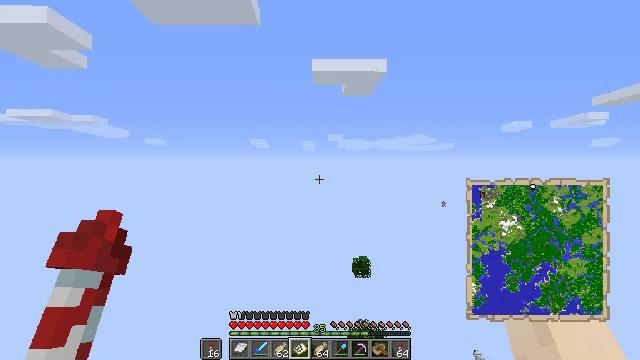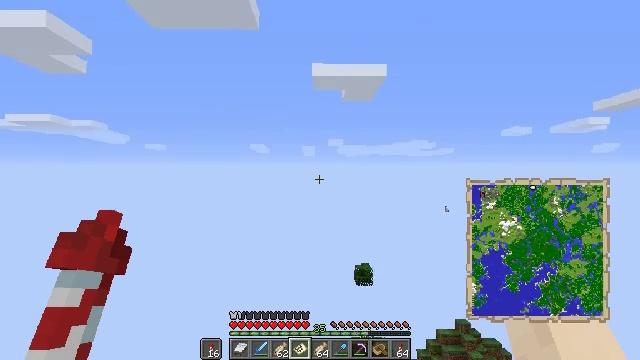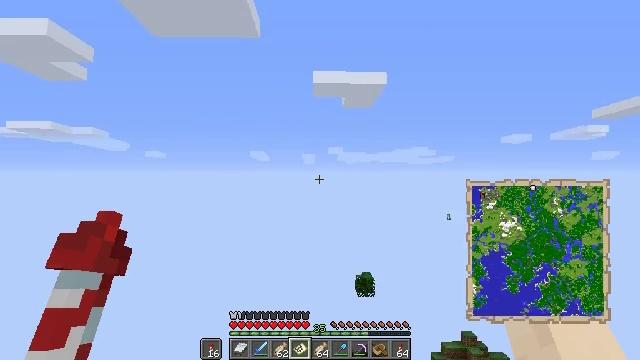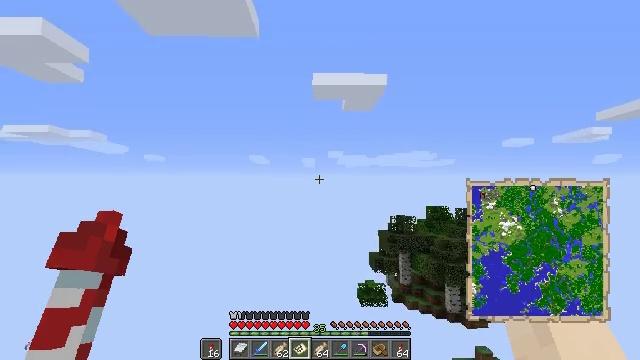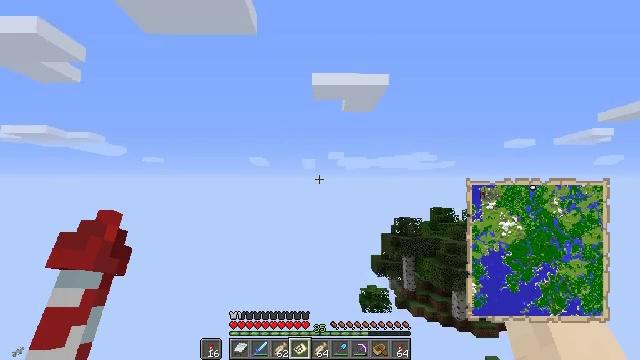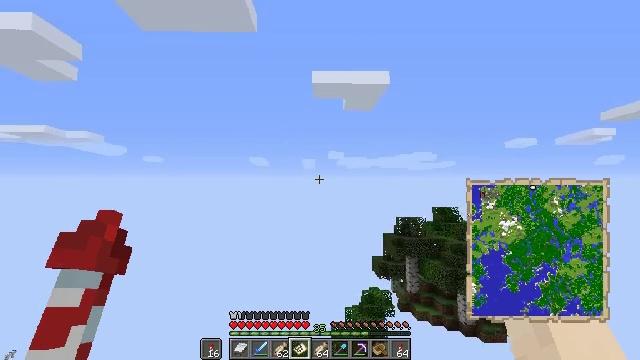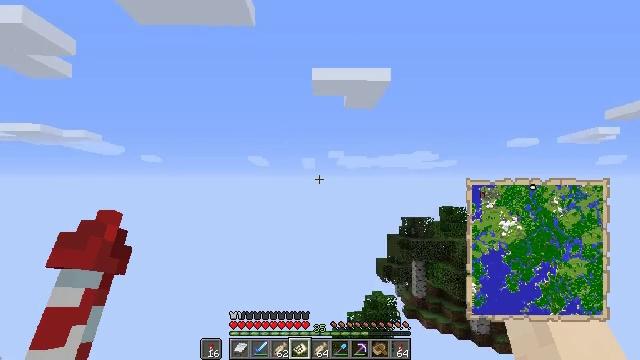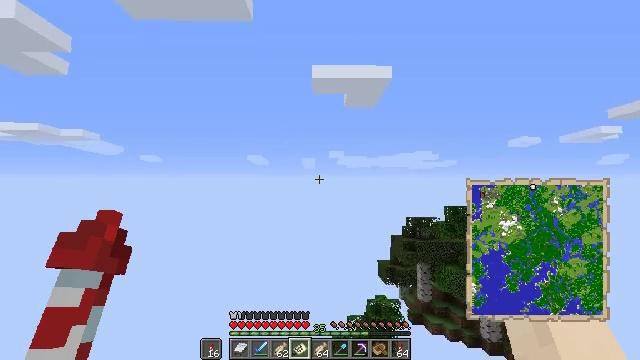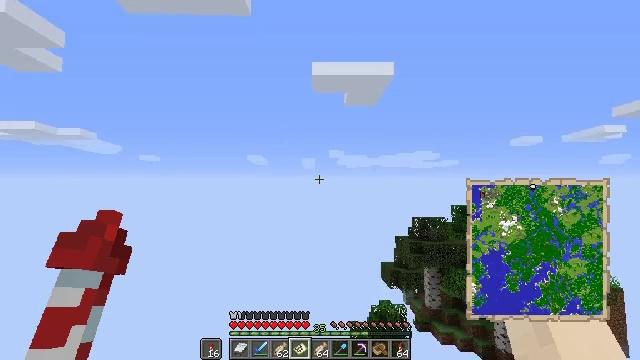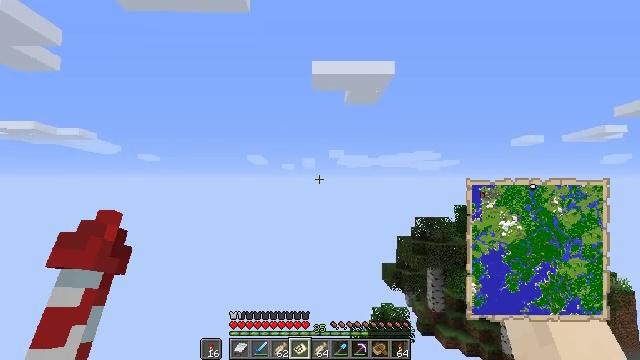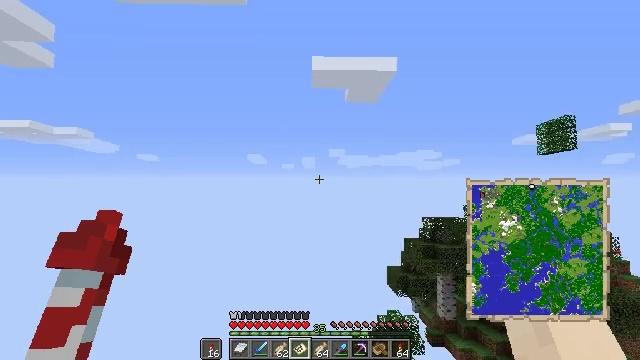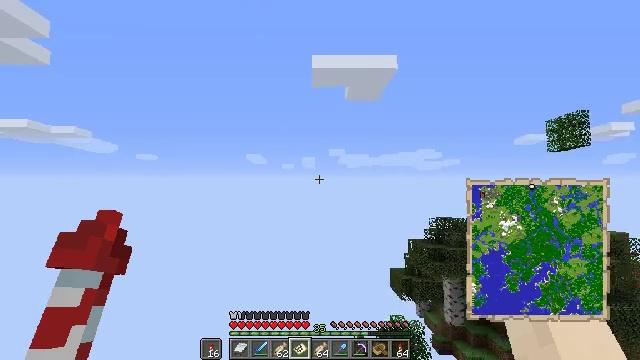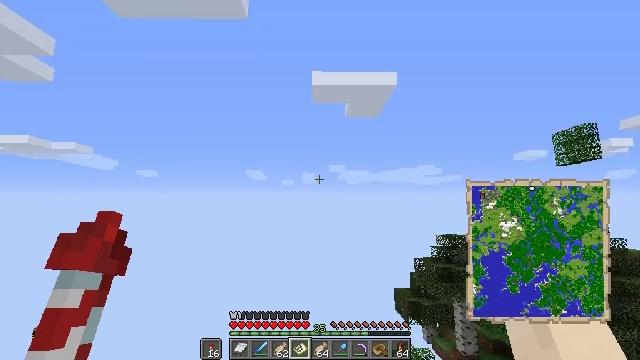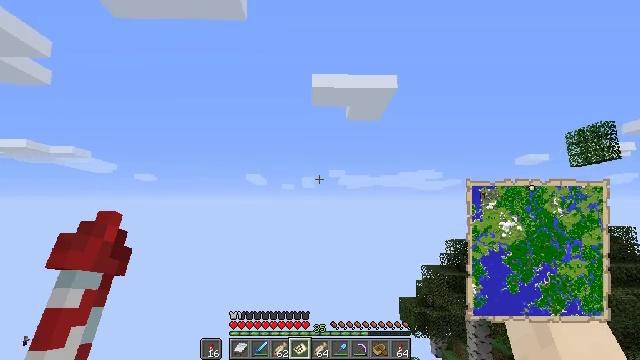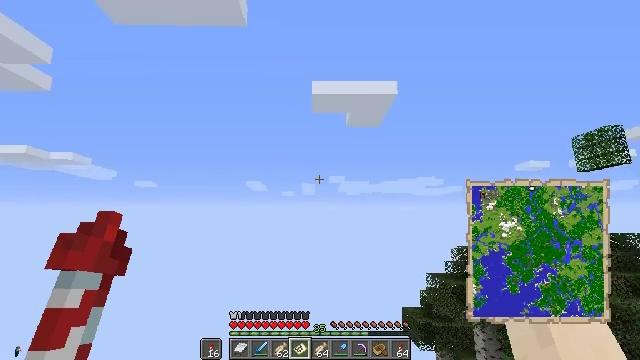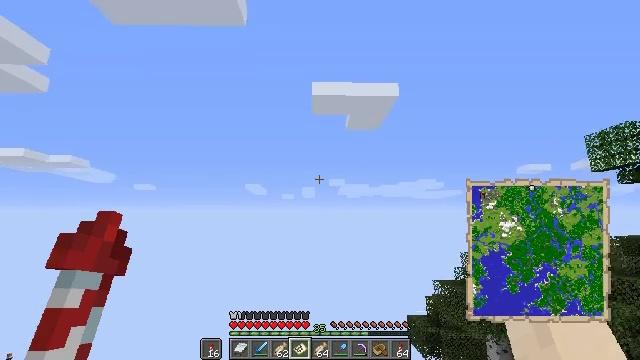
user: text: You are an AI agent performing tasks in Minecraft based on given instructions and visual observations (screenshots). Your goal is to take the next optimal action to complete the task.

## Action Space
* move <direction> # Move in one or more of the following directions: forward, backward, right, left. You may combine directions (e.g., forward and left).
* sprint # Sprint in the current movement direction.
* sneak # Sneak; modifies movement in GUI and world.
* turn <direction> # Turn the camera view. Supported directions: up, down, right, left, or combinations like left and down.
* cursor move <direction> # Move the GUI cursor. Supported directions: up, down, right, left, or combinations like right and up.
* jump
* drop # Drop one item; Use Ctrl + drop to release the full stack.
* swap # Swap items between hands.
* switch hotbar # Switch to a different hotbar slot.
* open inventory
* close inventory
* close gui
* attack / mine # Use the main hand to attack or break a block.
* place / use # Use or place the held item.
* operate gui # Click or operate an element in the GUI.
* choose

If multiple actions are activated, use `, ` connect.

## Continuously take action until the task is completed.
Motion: motion action
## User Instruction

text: Craft a map.
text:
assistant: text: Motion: turn up
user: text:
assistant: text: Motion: turn up
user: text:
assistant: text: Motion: no_op
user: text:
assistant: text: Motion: no_op
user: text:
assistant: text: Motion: no_op
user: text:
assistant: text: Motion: no_op
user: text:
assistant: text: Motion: no_op
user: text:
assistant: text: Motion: no_op
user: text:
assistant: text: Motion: no_op
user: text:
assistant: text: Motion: no_op
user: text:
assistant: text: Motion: no_op
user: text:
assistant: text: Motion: turn up
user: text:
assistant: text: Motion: turn up
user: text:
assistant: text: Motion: turn up
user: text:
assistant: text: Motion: no_op
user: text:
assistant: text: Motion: no_op
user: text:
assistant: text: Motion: no_op
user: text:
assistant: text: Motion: no_op
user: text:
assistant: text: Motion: no_op
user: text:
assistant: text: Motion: no_op
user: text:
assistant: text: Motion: no_op
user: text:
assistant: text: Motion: no_op
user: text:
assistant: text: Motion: no_op
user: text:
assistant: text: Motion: no_op
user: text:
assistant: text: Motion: no_op
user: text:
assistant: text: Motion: no_op
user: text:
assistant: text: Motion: no_op
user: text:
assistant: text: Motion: no_op
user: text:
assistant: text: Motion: no_op
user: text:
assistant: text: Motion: no_op